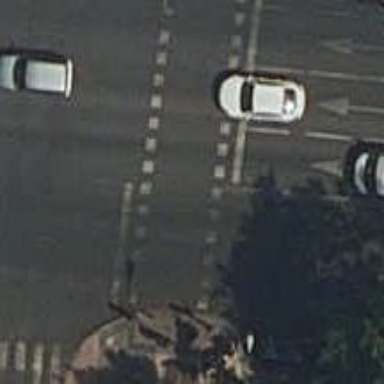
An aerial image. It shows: Road with traffic signals and zebra crossing with traffic signals.